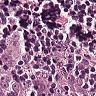
Metastatic tissue present: yes